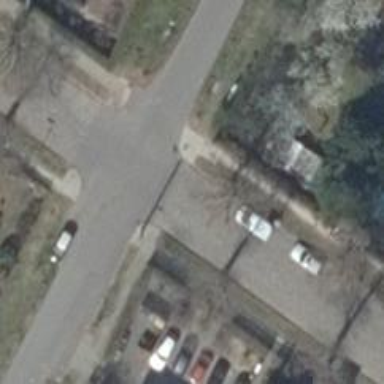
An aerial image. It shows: Unmarked road crossing.